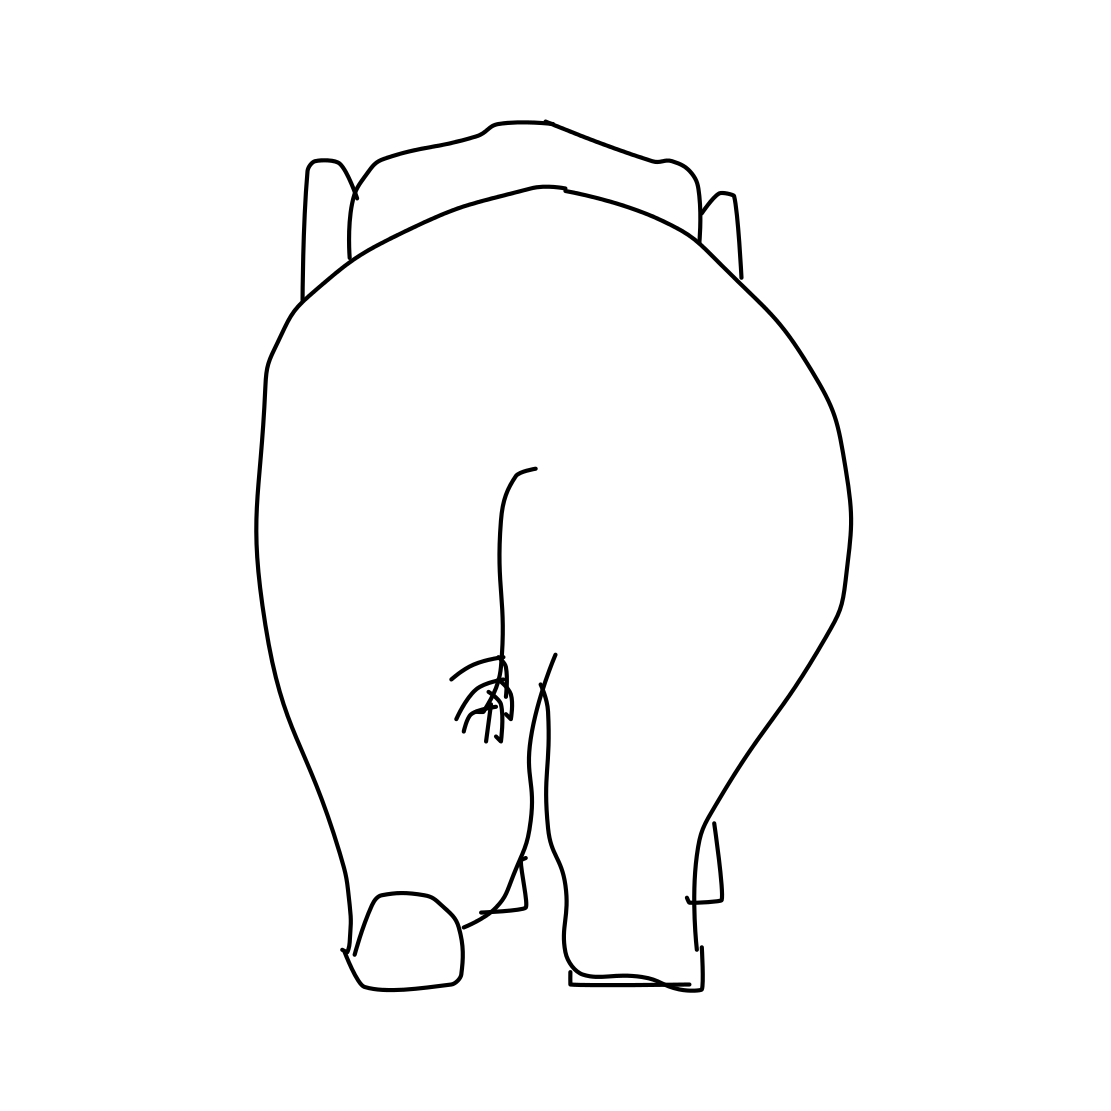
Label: elephant